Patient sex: M
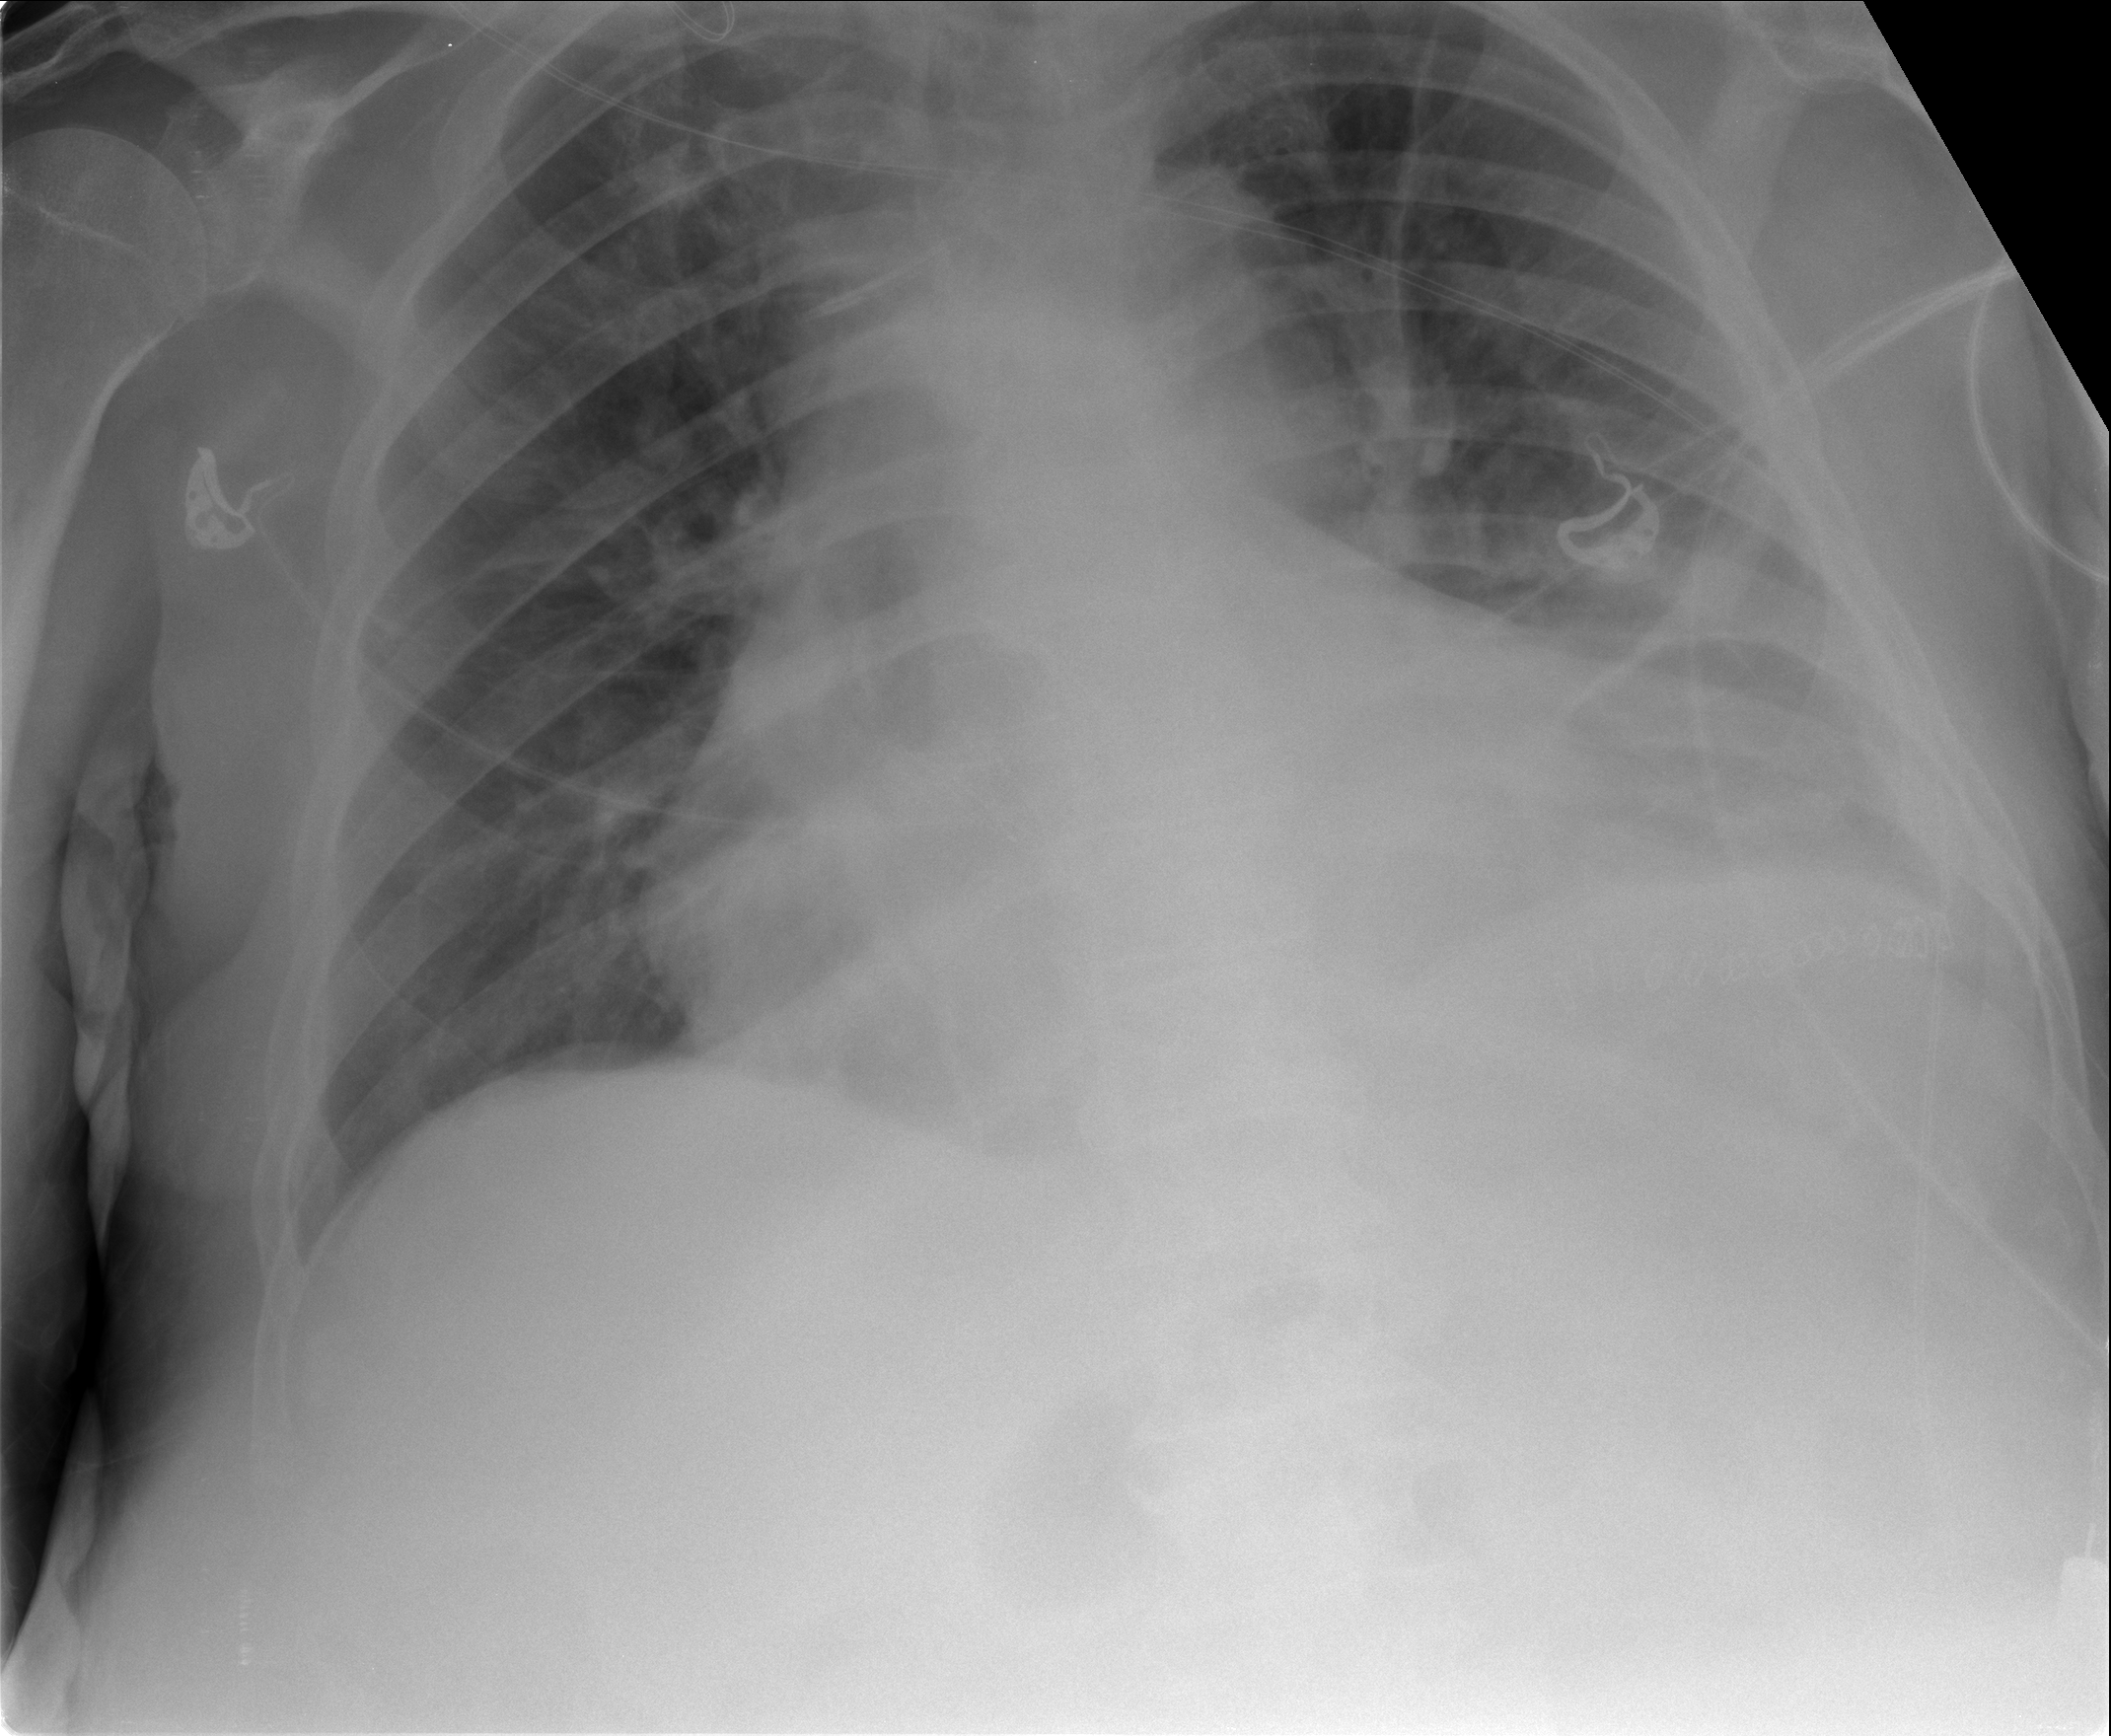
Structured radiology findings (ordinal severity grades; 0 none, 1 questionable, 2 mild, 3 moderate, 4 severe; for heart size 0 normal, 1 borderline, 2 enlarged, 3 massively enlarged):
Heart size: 2
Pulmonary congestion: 2
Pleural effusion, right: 0
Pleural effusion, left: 2
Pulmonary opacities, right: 0
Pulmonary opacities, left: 1
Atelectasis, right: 0
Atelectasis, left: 2